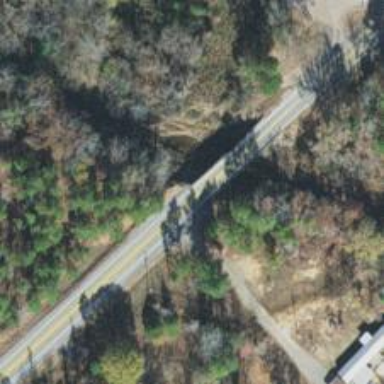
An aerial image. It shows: Secondary road with bridge.